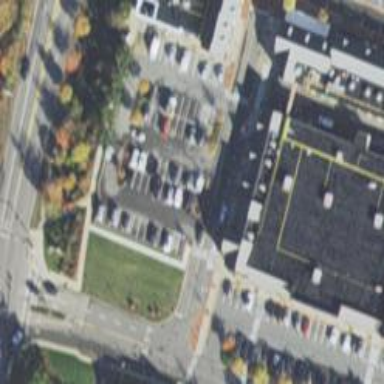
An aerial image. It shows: Parking space.